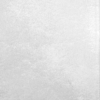
Label: dusty